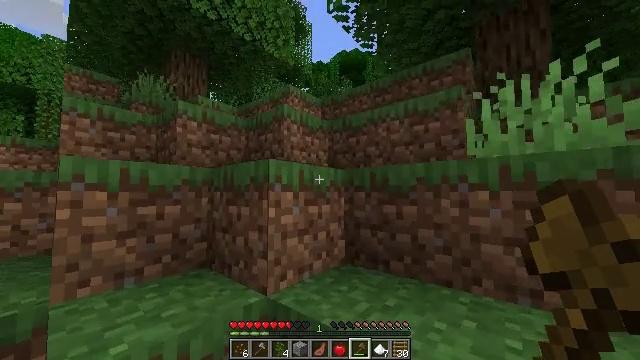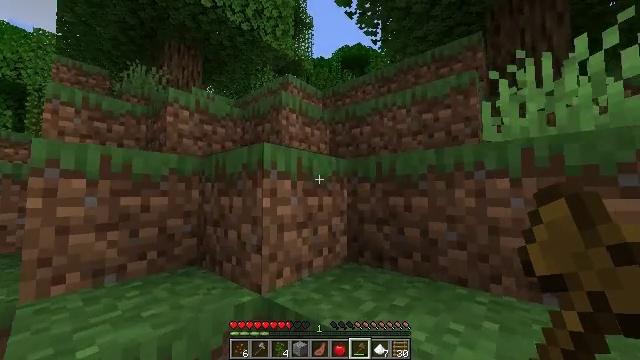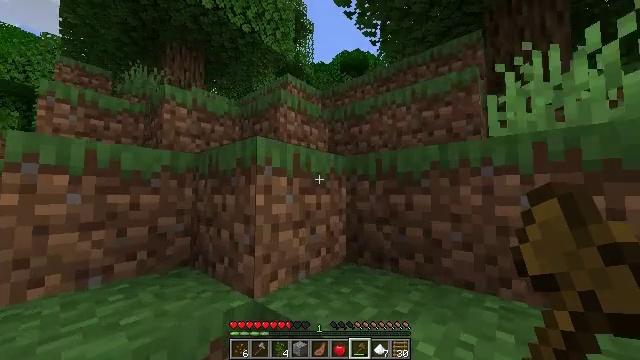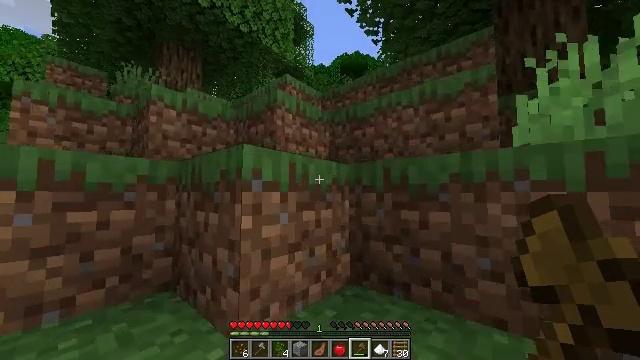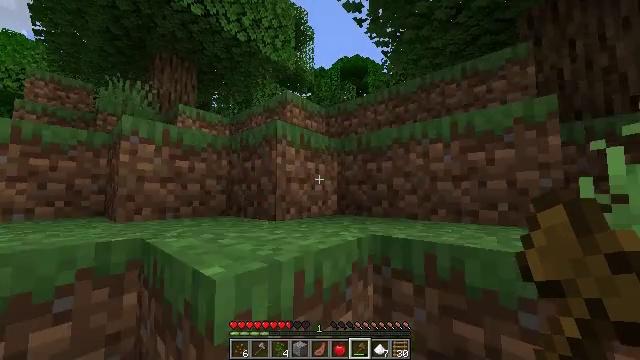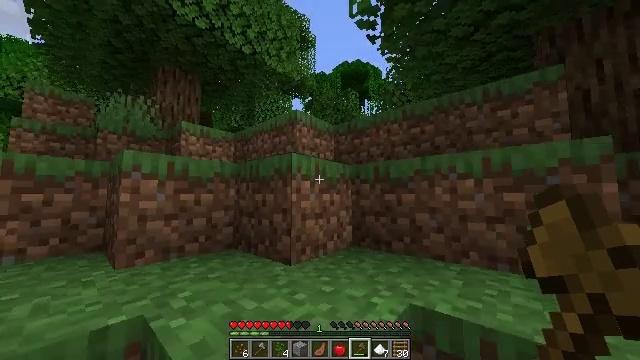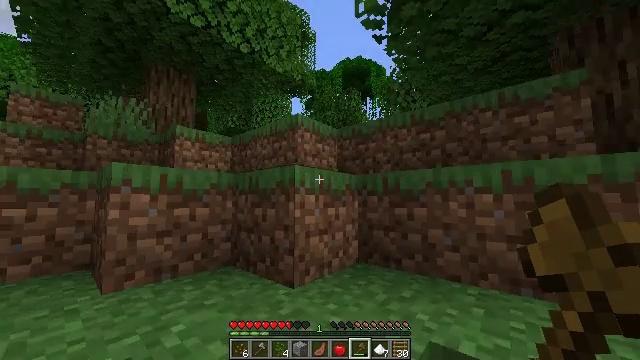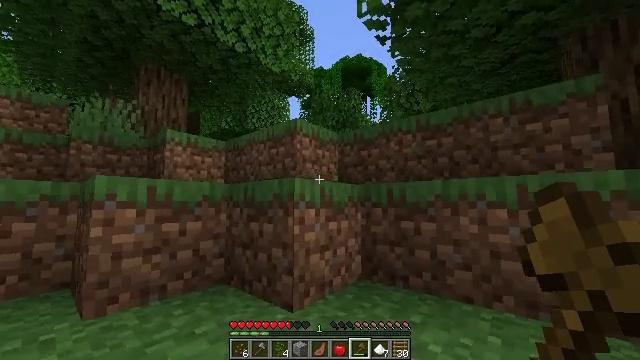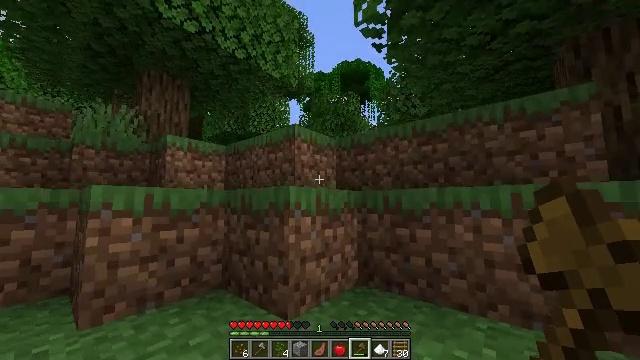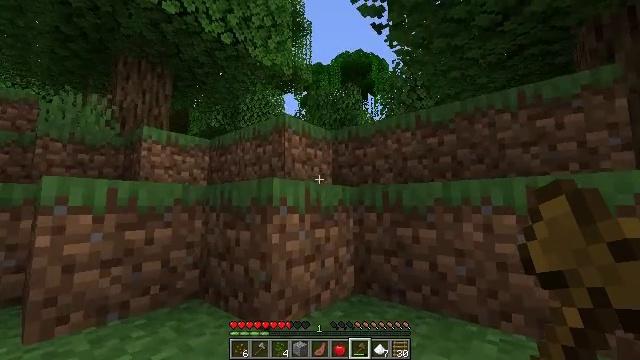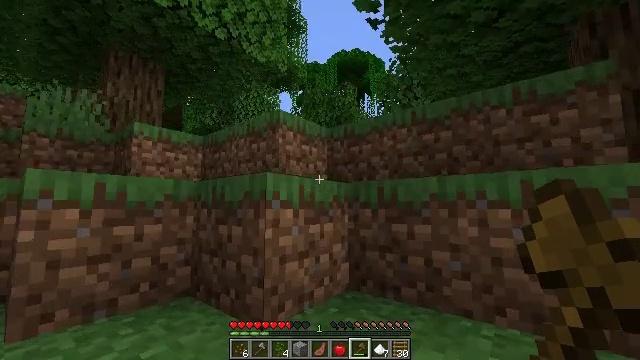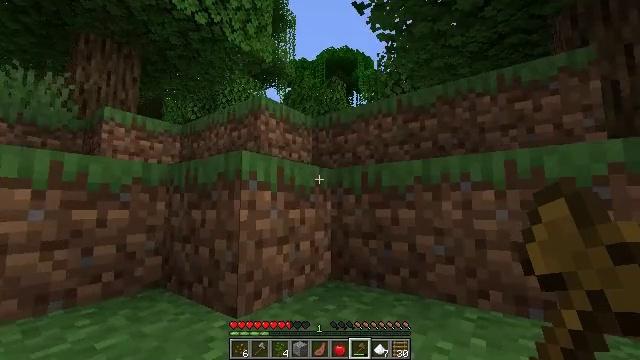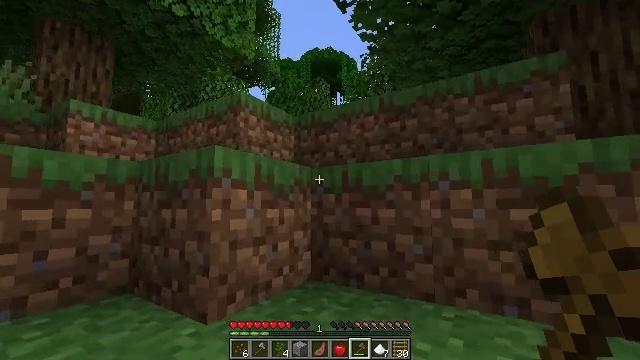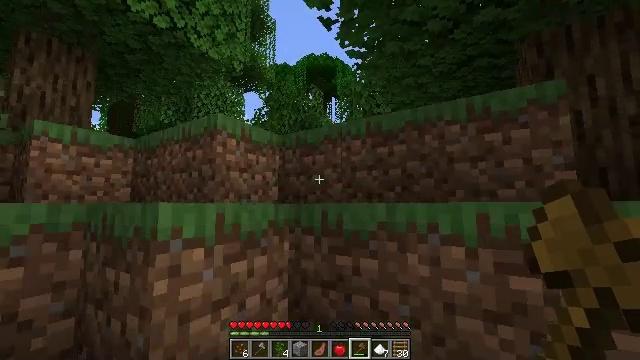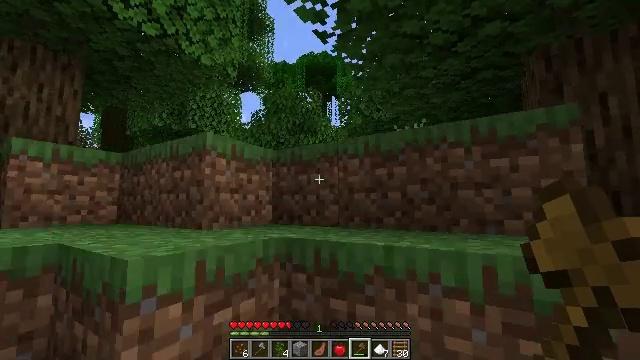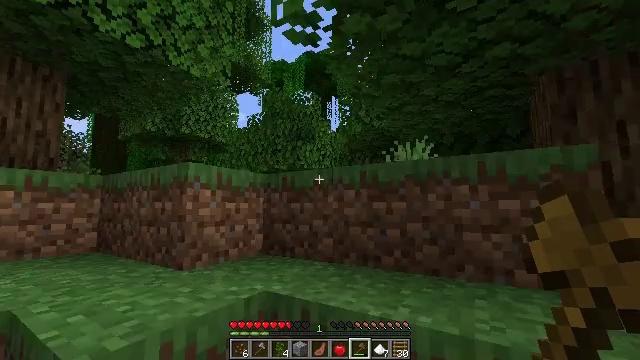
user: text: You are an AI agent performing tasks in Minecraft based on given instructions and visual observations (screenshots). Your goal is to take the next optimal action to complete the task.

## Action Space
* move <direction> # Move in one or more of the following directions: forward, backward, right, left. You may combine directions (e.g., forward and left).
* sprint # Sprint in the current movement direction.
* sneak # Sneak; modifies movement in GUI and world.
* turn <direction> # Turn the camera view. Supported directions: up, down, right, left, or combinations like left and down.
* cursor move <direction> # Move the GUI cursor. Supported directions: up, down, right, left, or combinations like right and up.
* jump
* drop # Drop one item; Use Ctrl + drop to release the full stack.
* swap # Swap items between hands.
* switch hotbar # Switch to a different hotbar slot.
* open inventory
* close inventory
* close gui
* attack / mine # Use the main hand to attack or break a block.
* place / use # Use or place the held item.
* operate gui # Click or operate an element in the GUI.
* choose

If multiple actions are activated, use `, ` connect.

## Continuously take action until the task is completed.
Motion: motion action
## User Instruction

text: Collect some bamboo.
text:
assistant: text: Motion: move forward, sprint, jump
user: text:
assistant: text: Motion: move forward, sprint, jump
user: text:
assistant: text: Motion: move forward, jump
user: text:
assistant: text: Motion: move forward, jump
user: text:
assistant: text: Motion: move forward, jump
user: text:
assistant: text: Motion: move forward, sprint, jump
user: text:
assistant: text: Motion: move forward, sprint, jump
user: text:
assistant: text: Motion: move forward, sprint, jump
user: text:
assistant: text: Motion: move forward, sprint, jump
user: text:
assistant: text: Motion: move forward, jump
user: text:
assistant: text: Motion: move forward, turn right, jump
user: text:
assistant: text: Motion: move forward, turn right, jump
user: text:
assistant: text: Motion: move forward, jump
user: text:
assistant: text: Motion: move forward, sprint, jump
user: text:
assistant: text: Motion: move forward, sprint, jump
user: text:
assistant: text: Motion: move forward, sprint, jump
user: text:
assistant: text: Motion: move forward, sprint, turn left, jump
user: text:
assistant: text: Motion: move forward, turn left and down, jump
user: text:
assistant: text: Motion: move forward, jump
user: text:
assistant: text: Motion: move forward, jump
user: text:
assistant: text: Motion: move forward, jump
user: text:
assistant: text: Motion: move forward, sprint, jump
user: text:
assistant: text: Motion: move forward, sprint, turn left, jump
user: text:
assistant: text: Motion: move forward, sprint, turn left, jump
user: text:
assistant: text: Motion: move forward, sprint, jump
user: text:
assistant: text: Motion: move forward, sprint, jump
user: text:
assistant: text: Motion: move forward, jump
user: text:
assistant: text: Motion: move forward, jump
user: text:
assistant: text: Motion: move forward, jump
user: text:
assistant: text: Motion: move forward, jump